Aerial crown-view tile of a tropical tree (Barro Colorado Island, Panama), acquired 20241216:
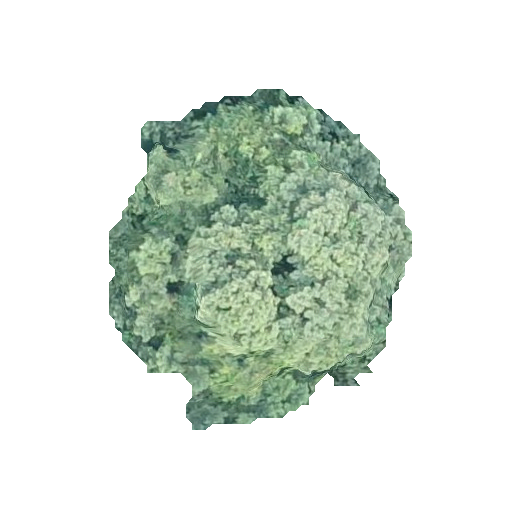
Species: Luehea seemannii
GBIF accepted scientific name: Luehea seemannii
Crown area: 107.778 m²